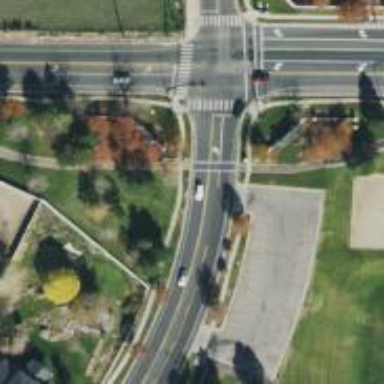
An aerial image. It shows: Footway with crossing.